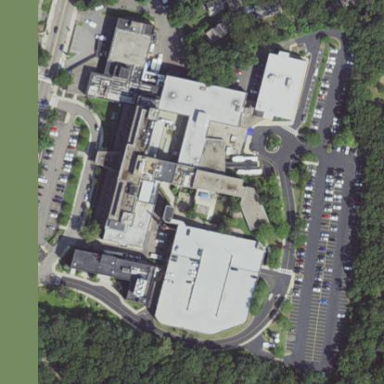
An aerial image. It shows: Healthcare facility identified as hospital.